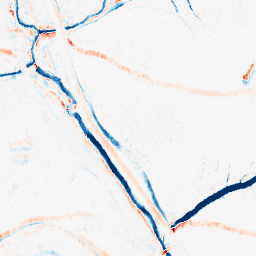
Category: morphological
Decomposition family: morphological_ellipse
Decomposition parameters: operation: average
width: 10
height: 5
Upsampling method: sinc_blackman
Upsampling parameters: scale: 4
kernel_size: 16
Upsampling scale: 4